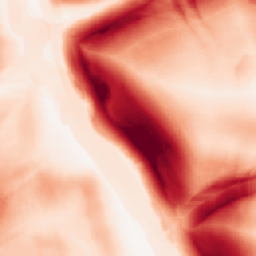
Category: morphological
Decomposition family: morphological_square
Decomposition parameters: operation: gradient
size: 20
Upsampling method: area
Upsampling parameters: scale: 8
Upsampling scale: 8